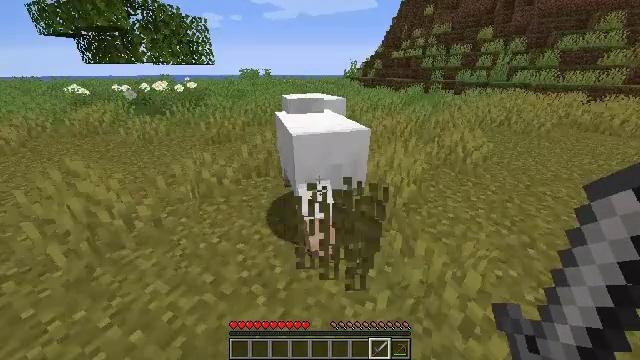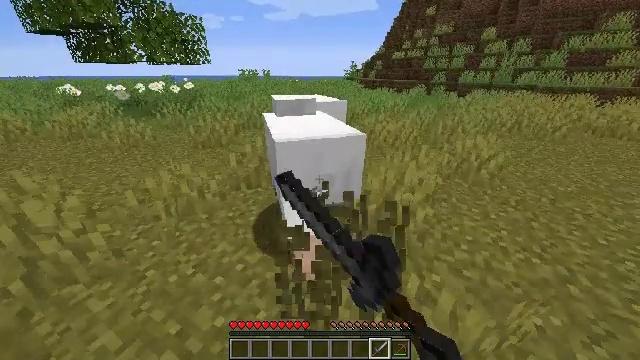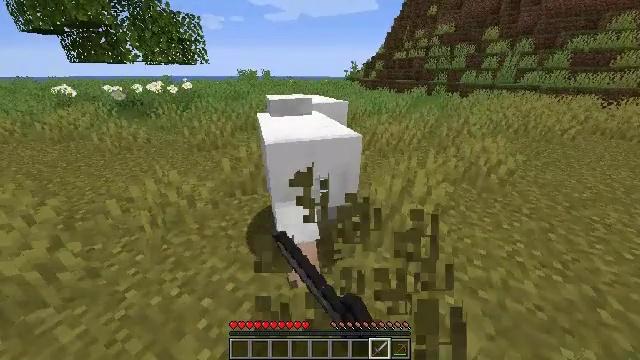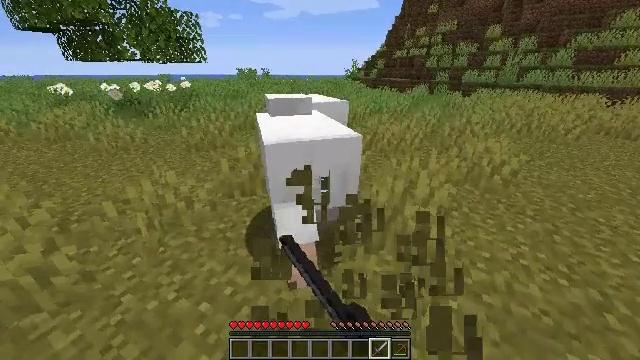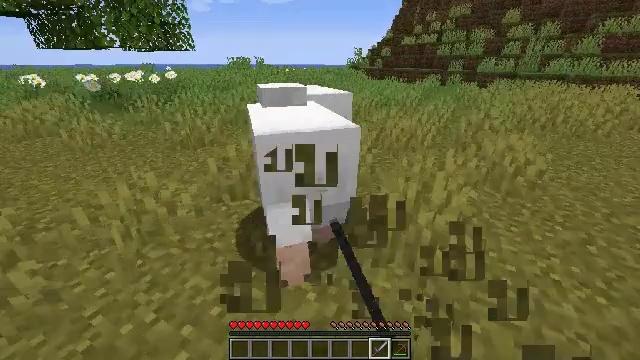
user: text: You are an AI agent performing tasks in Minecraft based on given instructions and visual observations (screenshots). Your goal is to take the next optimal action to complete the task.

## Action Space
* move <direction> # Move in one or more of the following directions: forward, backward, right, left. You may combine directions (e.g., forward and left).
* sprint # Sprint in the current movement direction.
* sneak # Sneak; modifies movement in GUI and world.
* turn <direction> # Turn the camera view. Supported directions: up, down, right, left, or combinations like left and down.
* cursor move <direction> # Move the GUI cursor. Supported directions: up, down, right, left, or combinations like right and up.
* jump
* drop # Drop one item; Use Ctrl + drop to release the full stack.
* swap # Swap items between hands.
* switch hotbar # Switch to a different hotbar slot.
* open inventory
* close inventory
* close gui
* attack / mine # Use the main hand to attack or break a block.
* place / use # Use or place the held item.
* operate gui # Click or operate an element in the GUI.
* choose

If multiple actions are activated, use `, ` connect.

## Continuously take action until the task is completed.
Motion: motion action
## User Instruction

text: Gather grass on the ground.
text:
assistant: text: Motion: move forward, attack / mine
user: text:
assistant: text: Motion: attack / mine
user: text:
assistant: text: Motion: attack / mine
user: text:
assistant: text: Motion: attack / mine
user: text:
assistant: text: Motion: no_op